Question: I'm a beginner to CSS, and i want to know the best technique to position elements in a form using only CSS. I just can't get my two buttons to align probably beside each other...
Here's my HTML code :
'''
<form action="creat_fam.php" method ="post" >
<div id="formWrapper">
<label for="fam_name">Family Name : </label>
<input type="text" placeholder="Family Name" name="fam_name" required>
<br/>
<label for="people_count">People count : </label>
<input type="number" name="people_count" min="1" value="1" required>
<br/>
<label for="location">Location : </label>
<input type="text" name="location" placeholder="location" required>
<br/>
<input type="reset" value="Reset">
<input type="submit" name="submit" value="Done">
</div>
</form>
'''
And my CSS code :
'''
#formWrapper {
width : 400px;
padding : 15px;
-webkit-box-sizing : border-box;
}
#formWrapper label {
float:left;
margin-bottom : 15px;
line-height: 25px;
}
#formWrapper input[type="text"] , #formWrapper input[type="number"] {
float :right;
margin-bottom : 10px;
padding : 2px;
width : 250px;
height: 25px;
border:1px solid gray;
}
#formWrapper input[name="submit"] , #formWrapper input[type="reset"] {
margin : 0;
width : 90px;
height: 40px;
border : none;
border-radius : 4px;
background : -webkit-gradient(linear , 0 0, 0 100% , from(#7f7f7f) ,to(#535353));
color : lightgray;
font-weight: bold;
cursor : pointer;
}
'''
And all i get is this :

Thanks in advance.
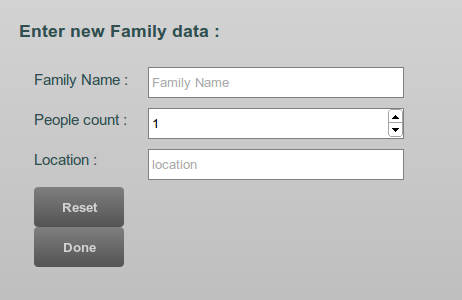
Answer: Although 'inputs' are inline elements, your second button is going to the next line because of the 'location' input. The 'location' input takes up a little bit of invisible space (the 'margin-bottom') next to the first button, causing the second button to wrap.